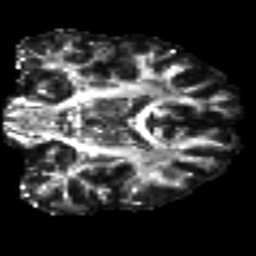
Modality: FA
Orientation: coronal
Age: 25
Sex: male
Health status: healthy
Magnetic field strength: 3 T
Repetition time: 8.4 s
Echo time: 0.0926 s